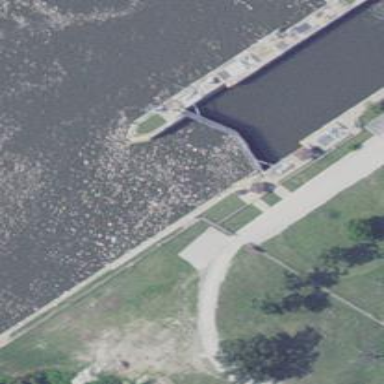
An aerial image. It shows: Lock gate on waterway.